Interaction volume radius: 5 \u00c5
Interaction volume height: 10 \u00c5
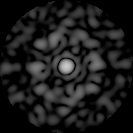
Disorder parameter: 0.8095